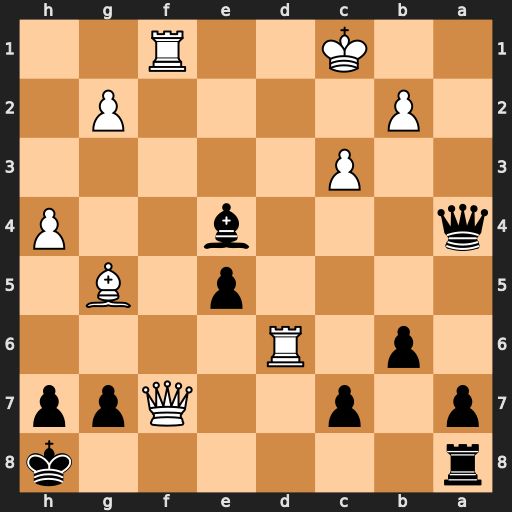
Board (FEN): r6k/p1p2Qpp/1p1R4/4p1B1/q3b2P/2P5/1P4P1/2K2R2
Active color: b
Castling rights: -
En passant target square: -
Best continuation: Qc2#